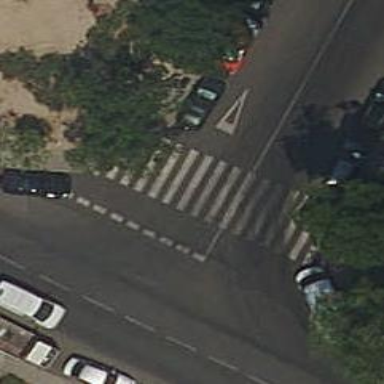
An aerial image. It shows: Footway with zebra crossing.